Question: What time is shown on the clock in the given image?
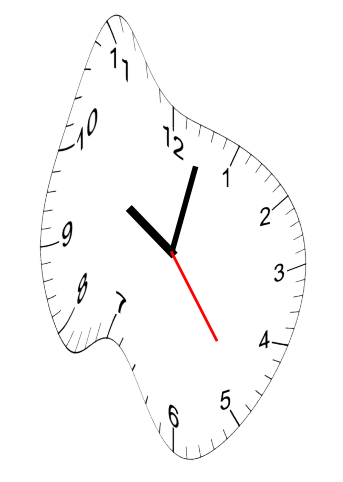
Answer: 10:02:24